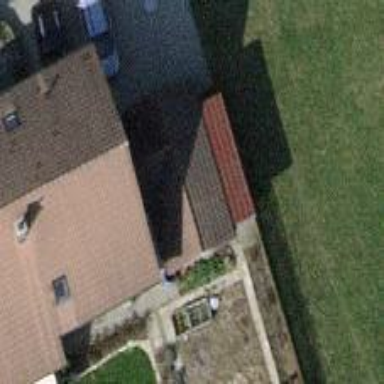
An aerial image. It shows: Garage building.